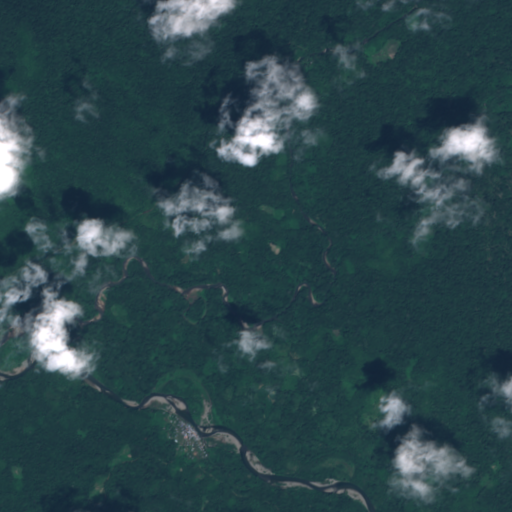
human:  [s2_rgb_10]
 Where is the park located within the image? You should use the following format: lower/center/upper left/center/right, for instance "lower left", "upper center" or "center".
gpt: The park is located in the lower center of the image.
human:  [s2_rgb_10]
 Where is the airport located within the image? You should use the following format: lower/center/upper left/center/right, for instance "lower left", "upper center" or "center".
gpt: There is no airport in the image.